Field crop: tomato
Growth stage: 1
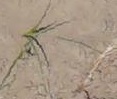
Species: cyperus